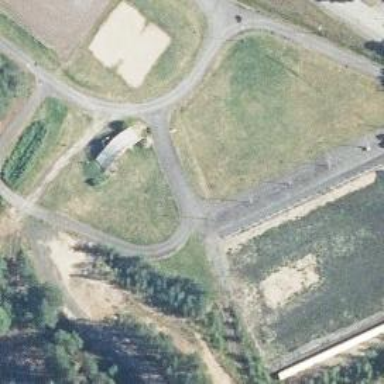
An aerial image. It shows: Nordic path with asphalt surface.